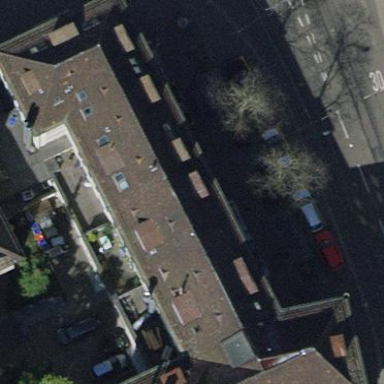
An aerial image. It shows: Apartment building with quadruple saltbox roof shape.